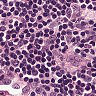
Metastatic tissue present: no